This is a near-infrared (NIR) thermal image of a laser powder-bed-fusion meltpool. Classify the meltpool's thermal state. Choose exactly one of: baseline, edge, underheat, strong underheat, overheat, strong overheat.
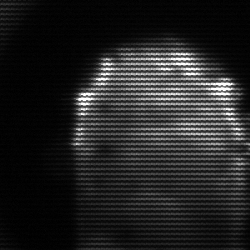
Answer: baseline